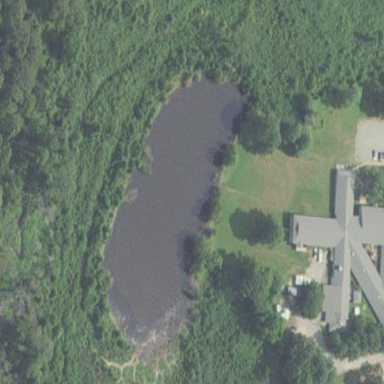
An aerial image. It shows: Pond surrounded by natural water.